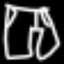
Label: pants